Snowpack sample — Snodgrass Mountain, Crested Butte, Colorado (2/4/25, 12:06 PM MST)
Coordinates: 38.923, -106.968
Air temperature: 35 °F
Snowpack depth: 80 cm
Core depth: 60 cm
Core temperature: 32 °F
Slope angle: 14°, slope face: 78°
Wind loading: low
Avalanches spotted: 0
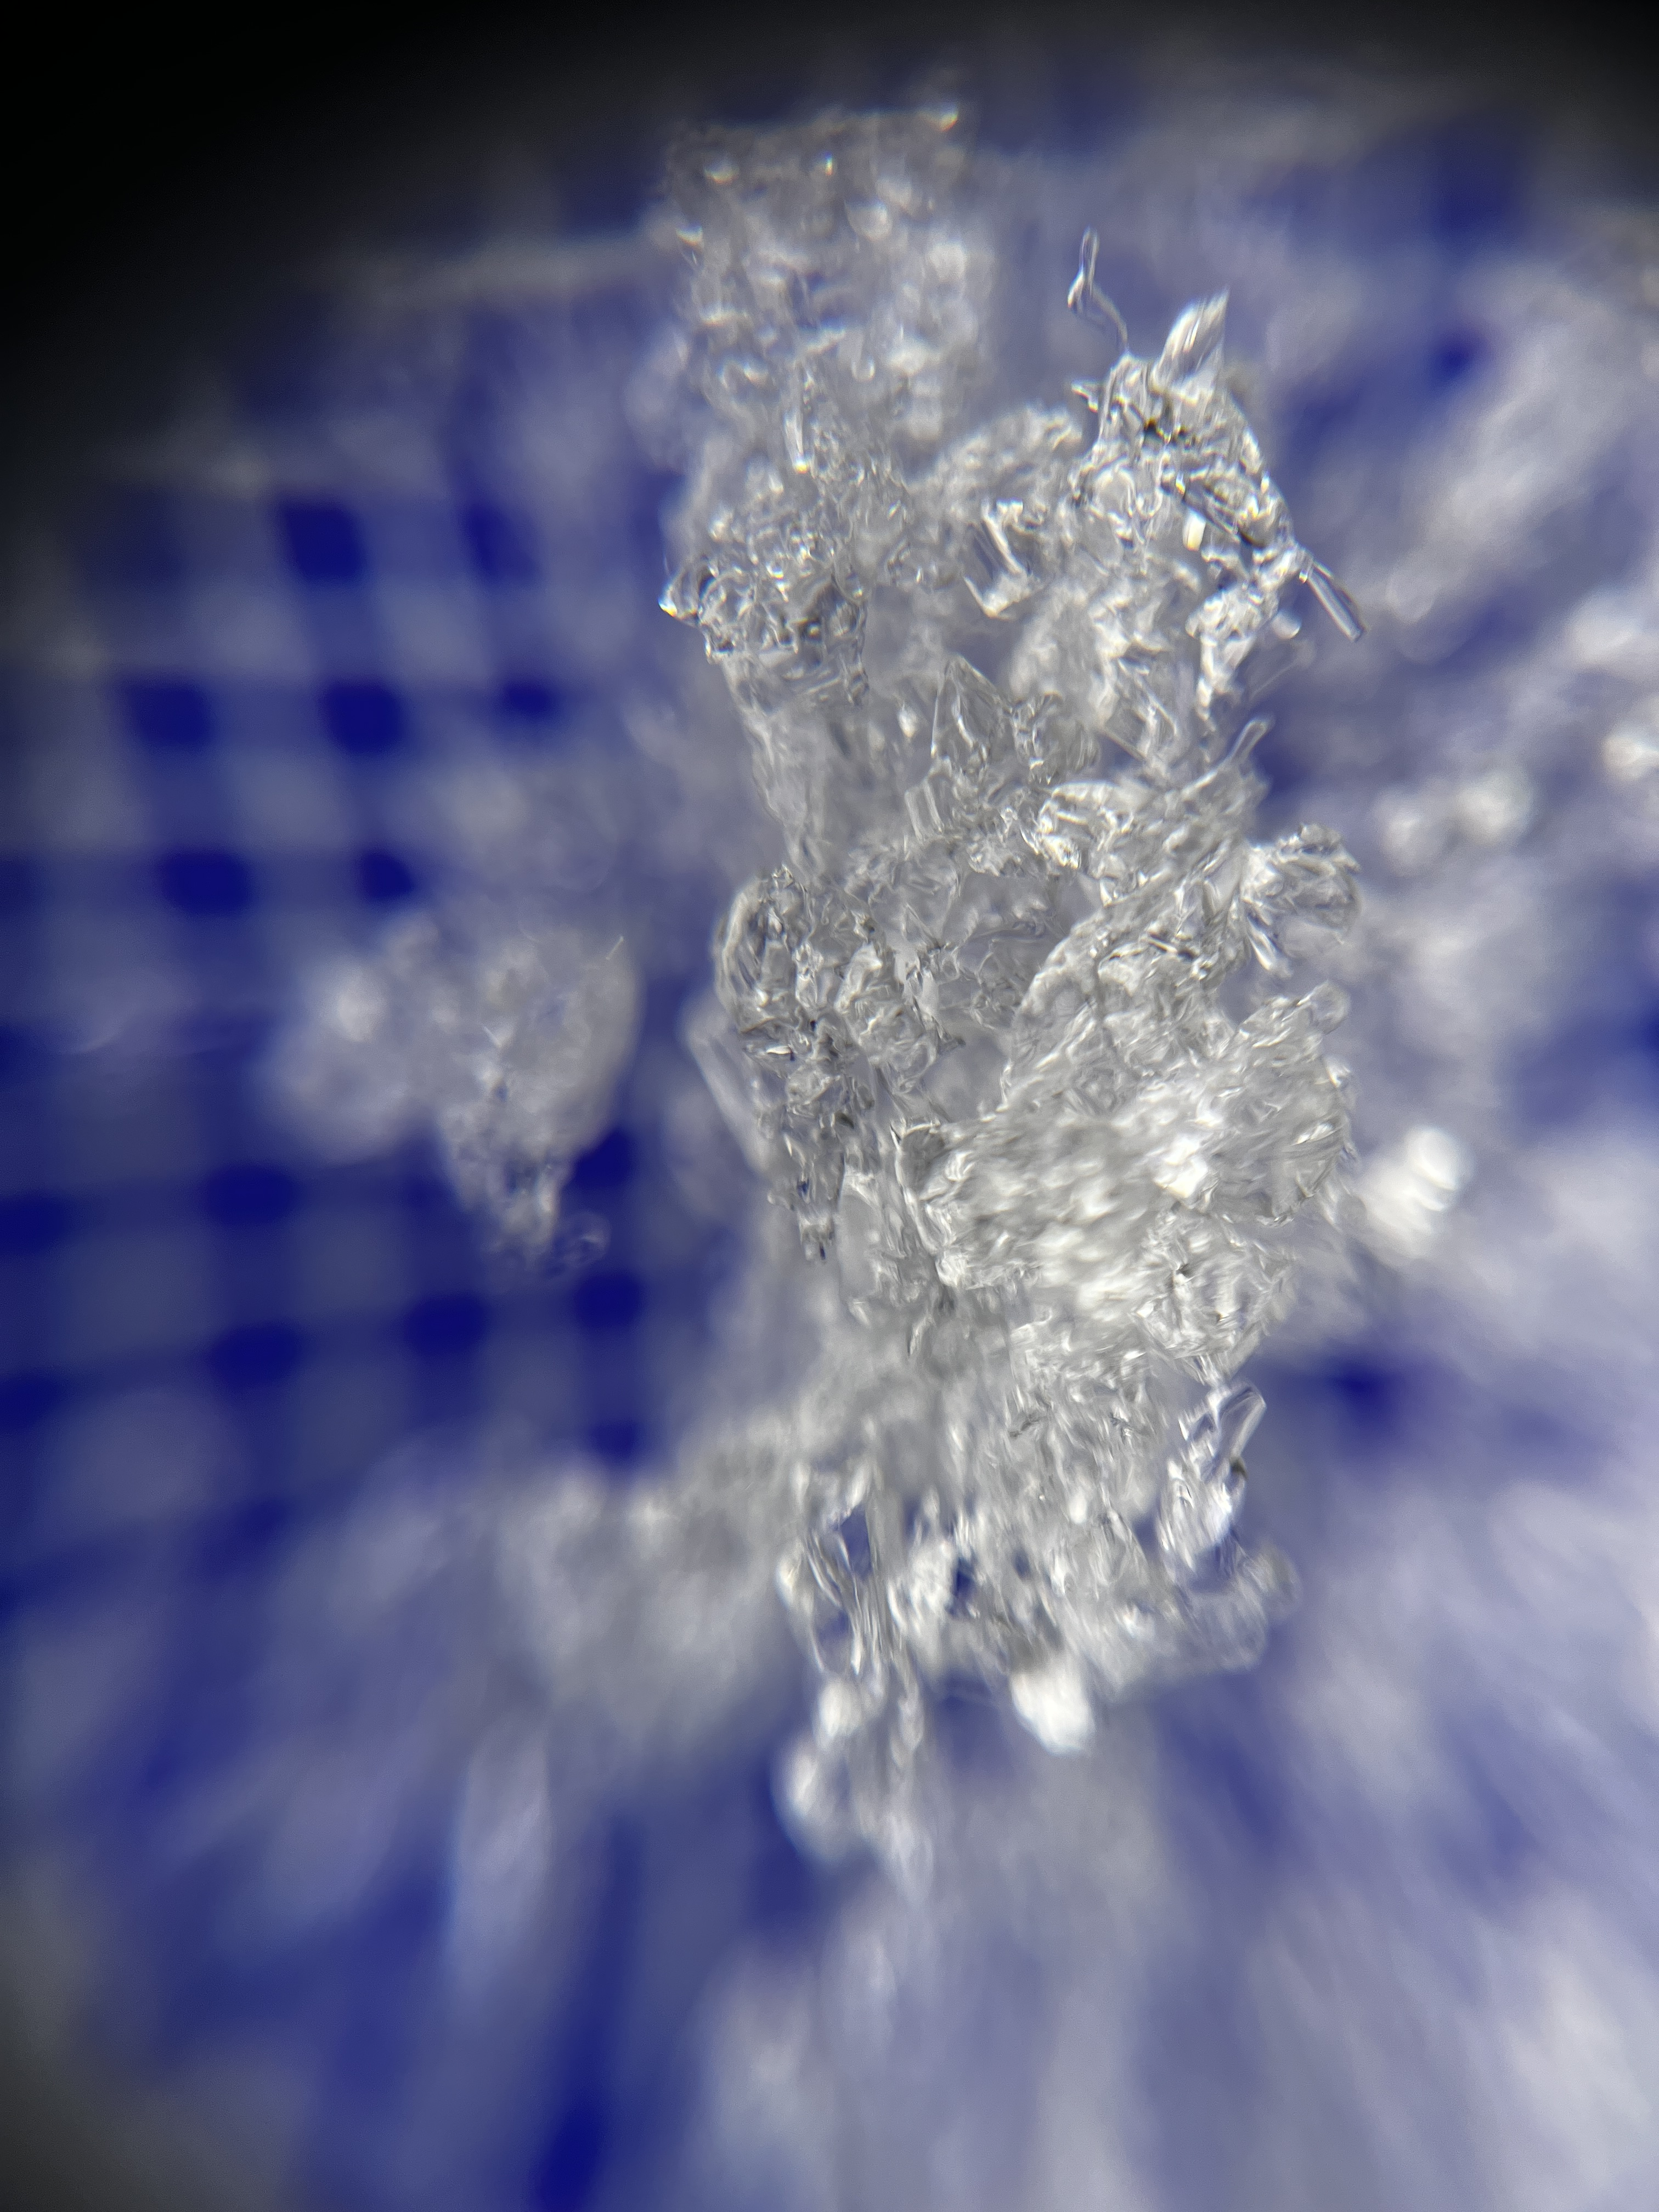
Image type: magnified_profile
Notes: No avalanches nearby, unusually warm weather for the last month reported by residents, Collected 25 yards from treeline